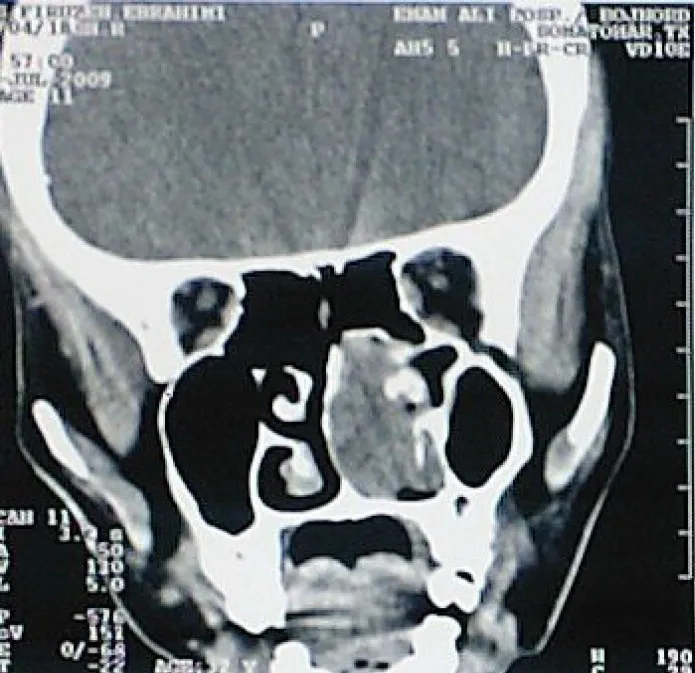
Paranasal sinus CT scan shows Intranasal mass lesion.
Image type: radiology (ct)